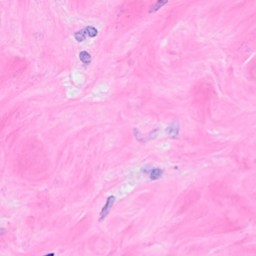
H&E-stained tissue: Breast